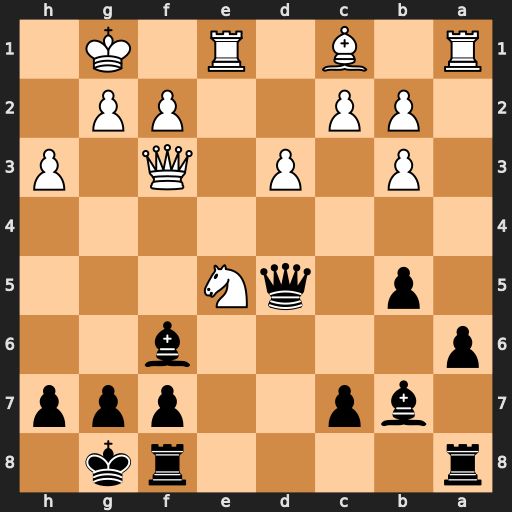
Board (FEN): r4rk1/1bp2ppp/p4b2/1p1qN3/8/1P1P1Q1P/1PP2PP1/R1B1R1K1
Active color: b
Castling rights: -
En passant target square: -
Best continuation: Qxe5 Rxe5 Bxf3